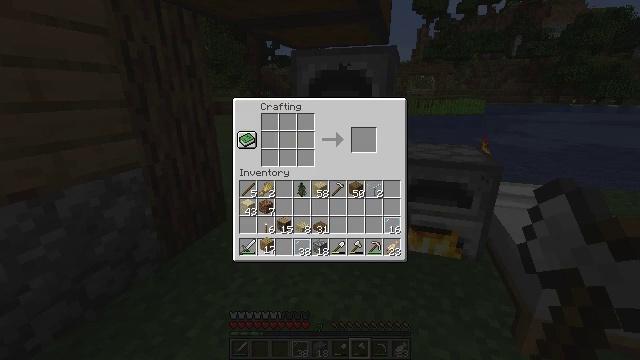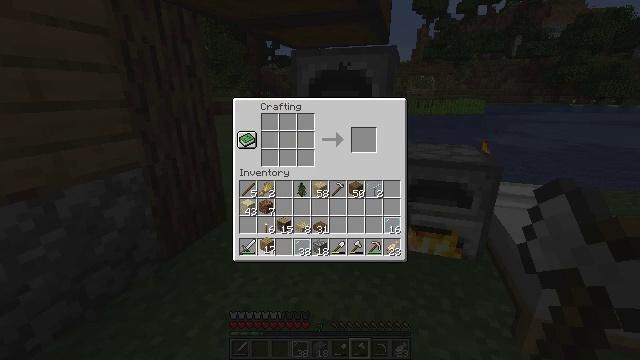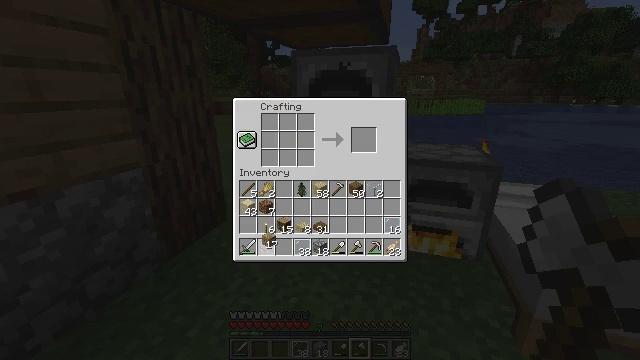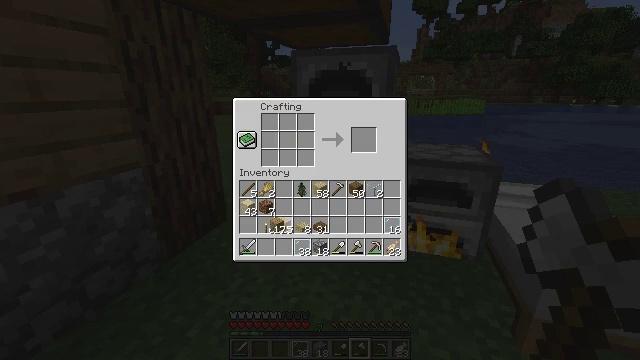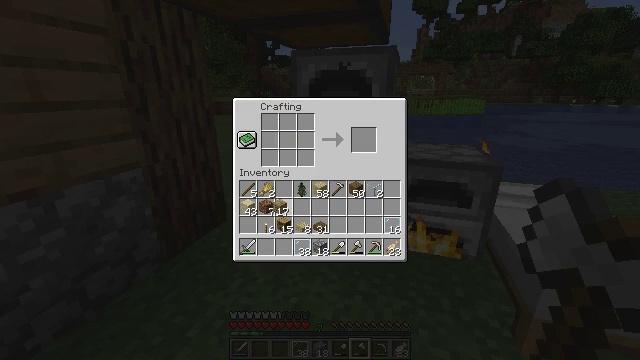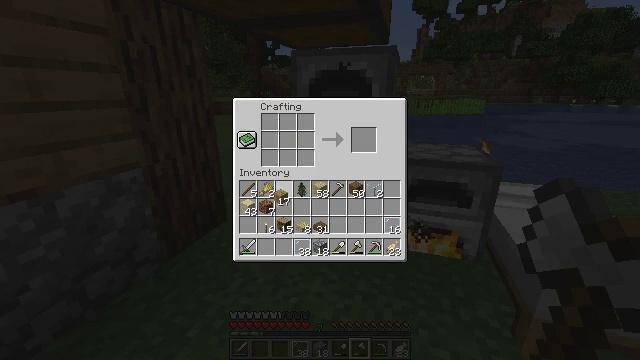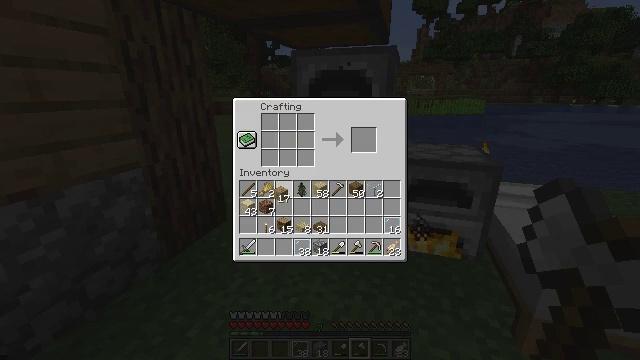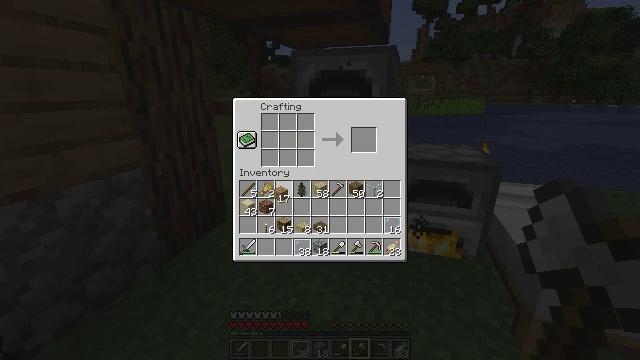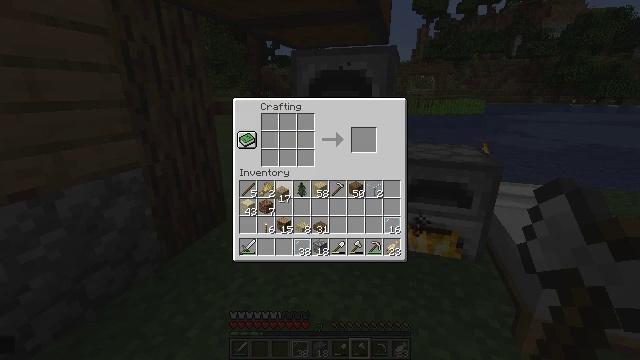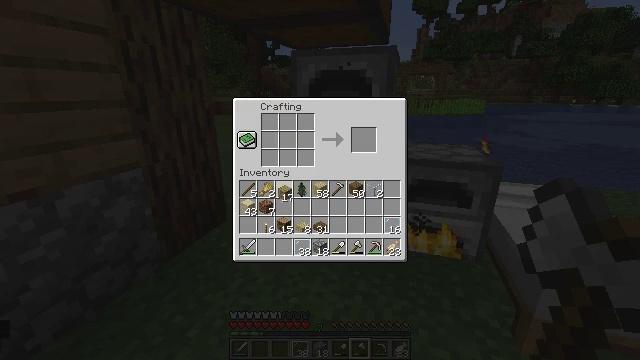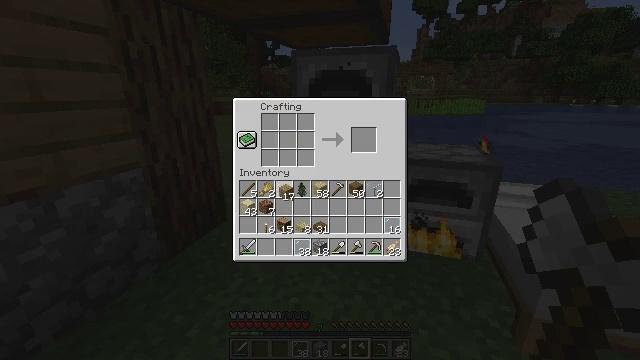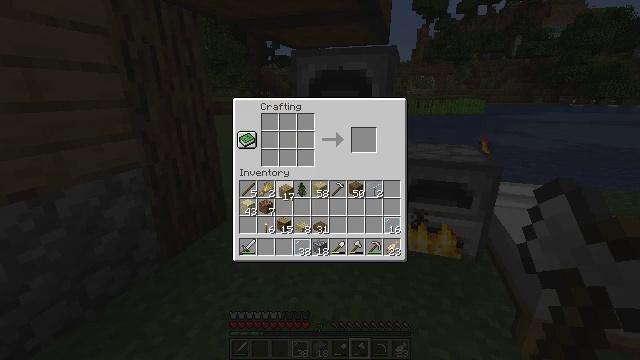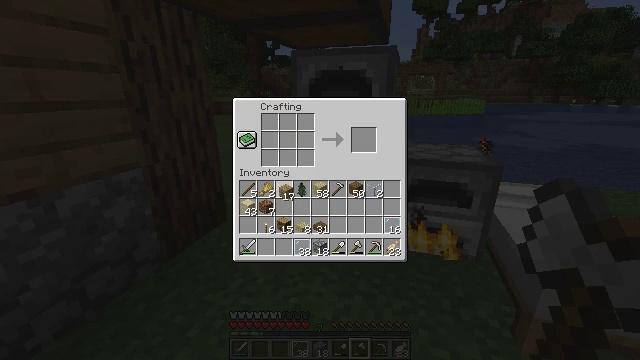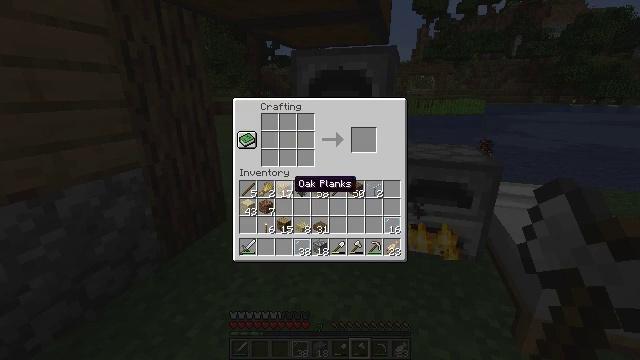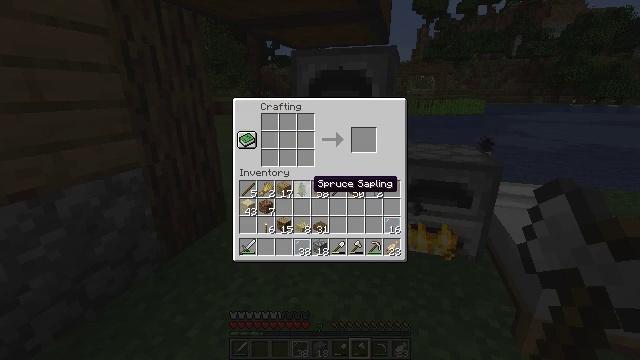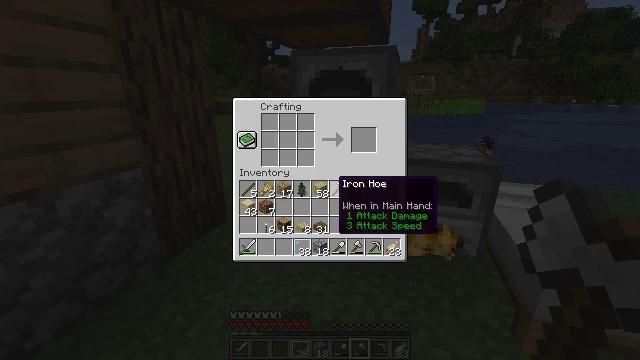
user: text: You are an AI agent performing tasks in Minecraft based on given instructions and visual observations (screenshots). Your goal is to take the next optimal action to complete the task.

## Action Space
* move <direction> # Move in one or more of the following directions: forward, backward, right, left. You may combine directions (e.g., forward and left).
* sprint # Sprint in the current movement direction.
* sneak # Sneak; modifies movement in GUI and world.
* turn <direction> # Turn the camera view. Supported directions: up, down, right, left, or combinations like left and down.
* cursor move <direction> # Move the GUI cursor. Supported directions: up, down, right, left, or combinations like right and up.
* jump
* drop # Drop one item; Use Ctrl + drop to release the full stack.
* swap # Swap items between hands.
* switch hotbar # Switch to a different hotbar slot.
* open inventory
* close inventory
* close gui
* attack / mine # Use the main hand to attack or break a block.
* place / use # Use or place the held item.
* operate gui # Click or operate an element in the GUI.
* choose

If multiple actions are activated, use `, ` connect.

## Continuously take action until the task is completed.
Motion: motion action
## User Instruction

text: Use spruce planks to craft spruce stairs.
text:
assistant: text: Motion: operate gui
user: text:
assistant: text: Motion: operate gui
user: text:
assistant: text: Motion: cursor move right and up
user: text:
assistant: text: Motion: cursor move up
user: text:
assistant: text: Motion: cursor move up
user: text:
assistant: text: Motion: no_op
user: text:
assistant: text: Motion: no_op
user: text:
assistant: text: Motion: no_op
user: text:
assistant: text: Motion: no_op
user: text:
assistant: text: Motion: no_op
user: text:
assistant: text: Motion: operate gui
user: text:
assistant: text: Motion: operate gui
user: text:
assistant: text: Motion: no_op
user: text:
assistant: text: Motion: cursor move right
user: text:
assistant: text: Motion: cursor move right
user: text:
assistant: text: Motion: cursor move right
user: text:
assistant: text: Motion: no_op
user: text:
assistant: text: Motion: no_op
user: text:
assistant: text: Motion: no_op
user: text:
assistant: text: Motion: no_op
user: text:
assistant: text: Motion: no_op
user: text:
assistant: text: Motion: no_op
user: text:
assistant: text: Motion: operate gui
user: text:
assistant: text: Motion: operate gui
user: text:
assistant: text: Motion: operate gui
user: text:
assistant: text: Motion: cursor move left and up
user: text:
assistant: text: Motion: cursor move left and up
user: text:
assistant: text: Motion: no_op
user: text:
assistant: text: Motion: no_op
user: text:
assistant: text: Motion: no_op